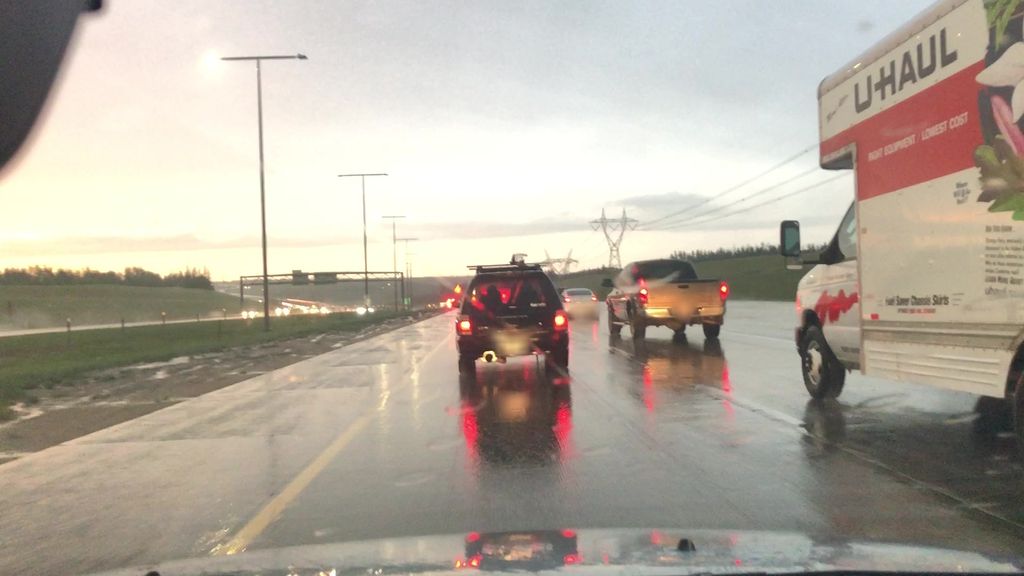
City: edmonton